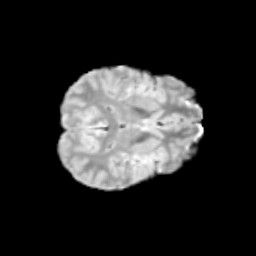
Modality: T2w
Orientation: axial
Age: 13
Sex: male
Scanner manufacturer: siemens
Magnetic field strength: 3 T
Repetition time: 3.8 s
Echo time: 0.07 s